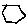
Label: hexagon